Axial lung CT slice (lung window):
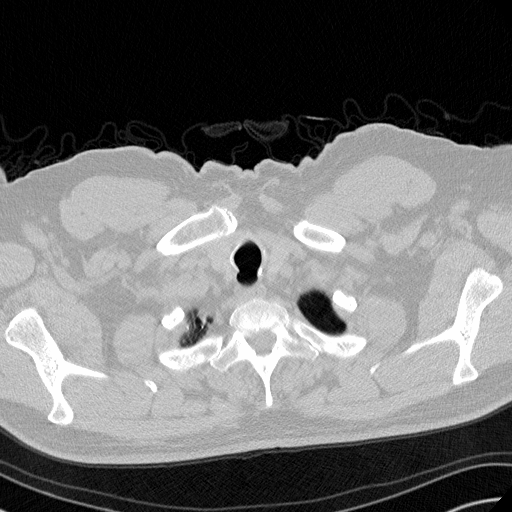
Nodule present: no